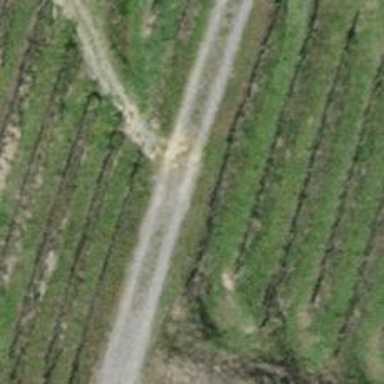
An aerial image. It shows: Path with grass paver surface.